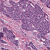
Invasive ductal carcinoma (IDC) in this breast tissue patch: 1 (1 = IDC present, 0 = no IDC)